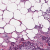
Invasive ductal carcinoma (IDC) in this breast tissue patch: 1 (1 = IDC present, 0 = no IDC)